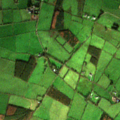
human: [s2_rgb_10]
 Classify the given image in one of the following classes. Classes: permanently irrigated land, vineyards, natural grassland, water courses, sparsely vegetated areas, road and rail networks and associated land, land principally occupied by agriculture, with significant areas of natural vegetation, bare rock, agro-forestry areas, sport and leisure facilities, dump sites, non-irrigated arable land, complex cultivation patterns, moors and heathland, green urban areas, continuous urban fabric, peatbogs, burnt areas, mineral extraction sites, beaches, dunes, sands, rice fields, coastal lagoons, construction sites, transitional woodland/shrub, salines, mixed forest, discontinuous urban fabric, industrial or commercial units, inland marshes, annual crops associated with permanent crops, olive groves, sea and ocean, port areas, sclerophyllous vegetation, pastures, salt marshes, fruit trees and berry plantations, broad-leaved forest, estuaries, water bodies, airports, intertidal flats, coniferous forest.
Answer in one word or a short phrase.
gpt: pastures, coniferous forest